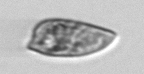
Label: Prorocentrum_dentatum